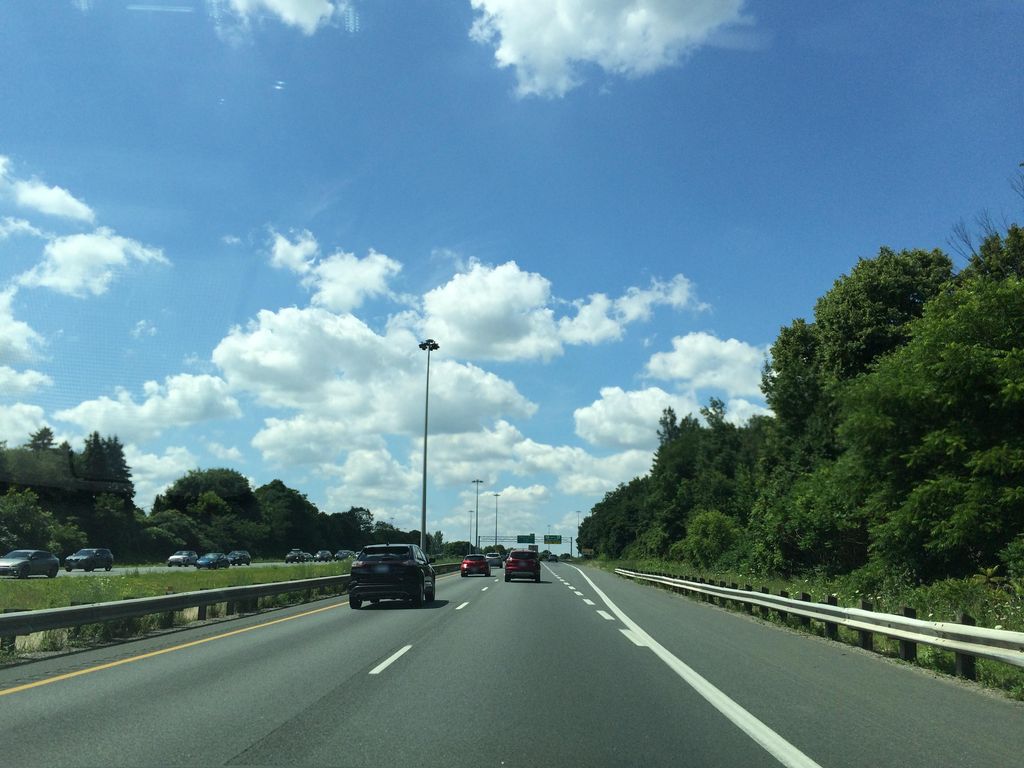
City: hamilton